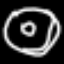
Label: donut